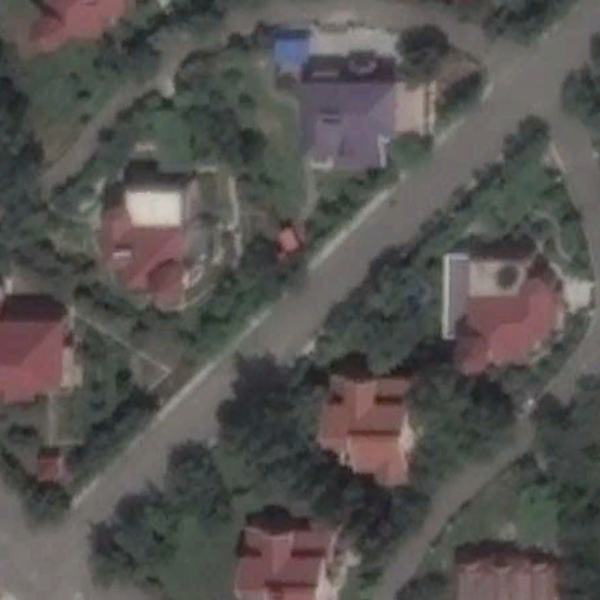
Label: MediumResidential